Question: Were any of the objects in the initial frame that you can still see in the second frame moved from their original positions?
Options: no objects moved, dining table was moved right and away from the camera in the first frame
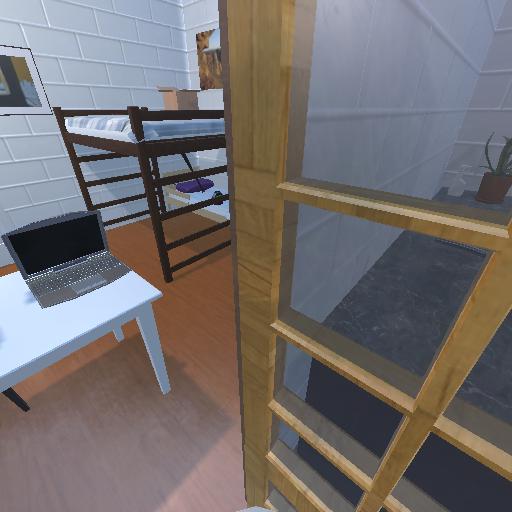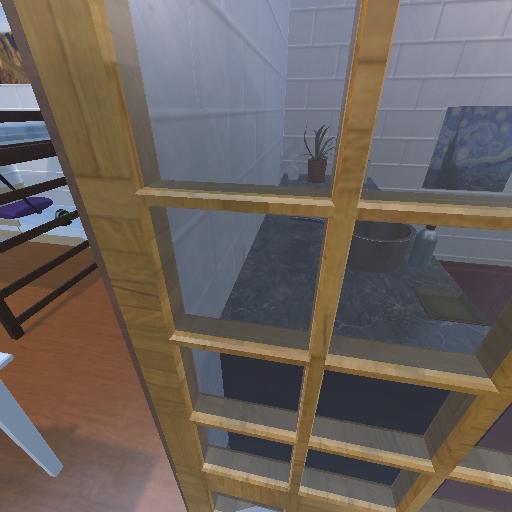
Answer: no objects moved